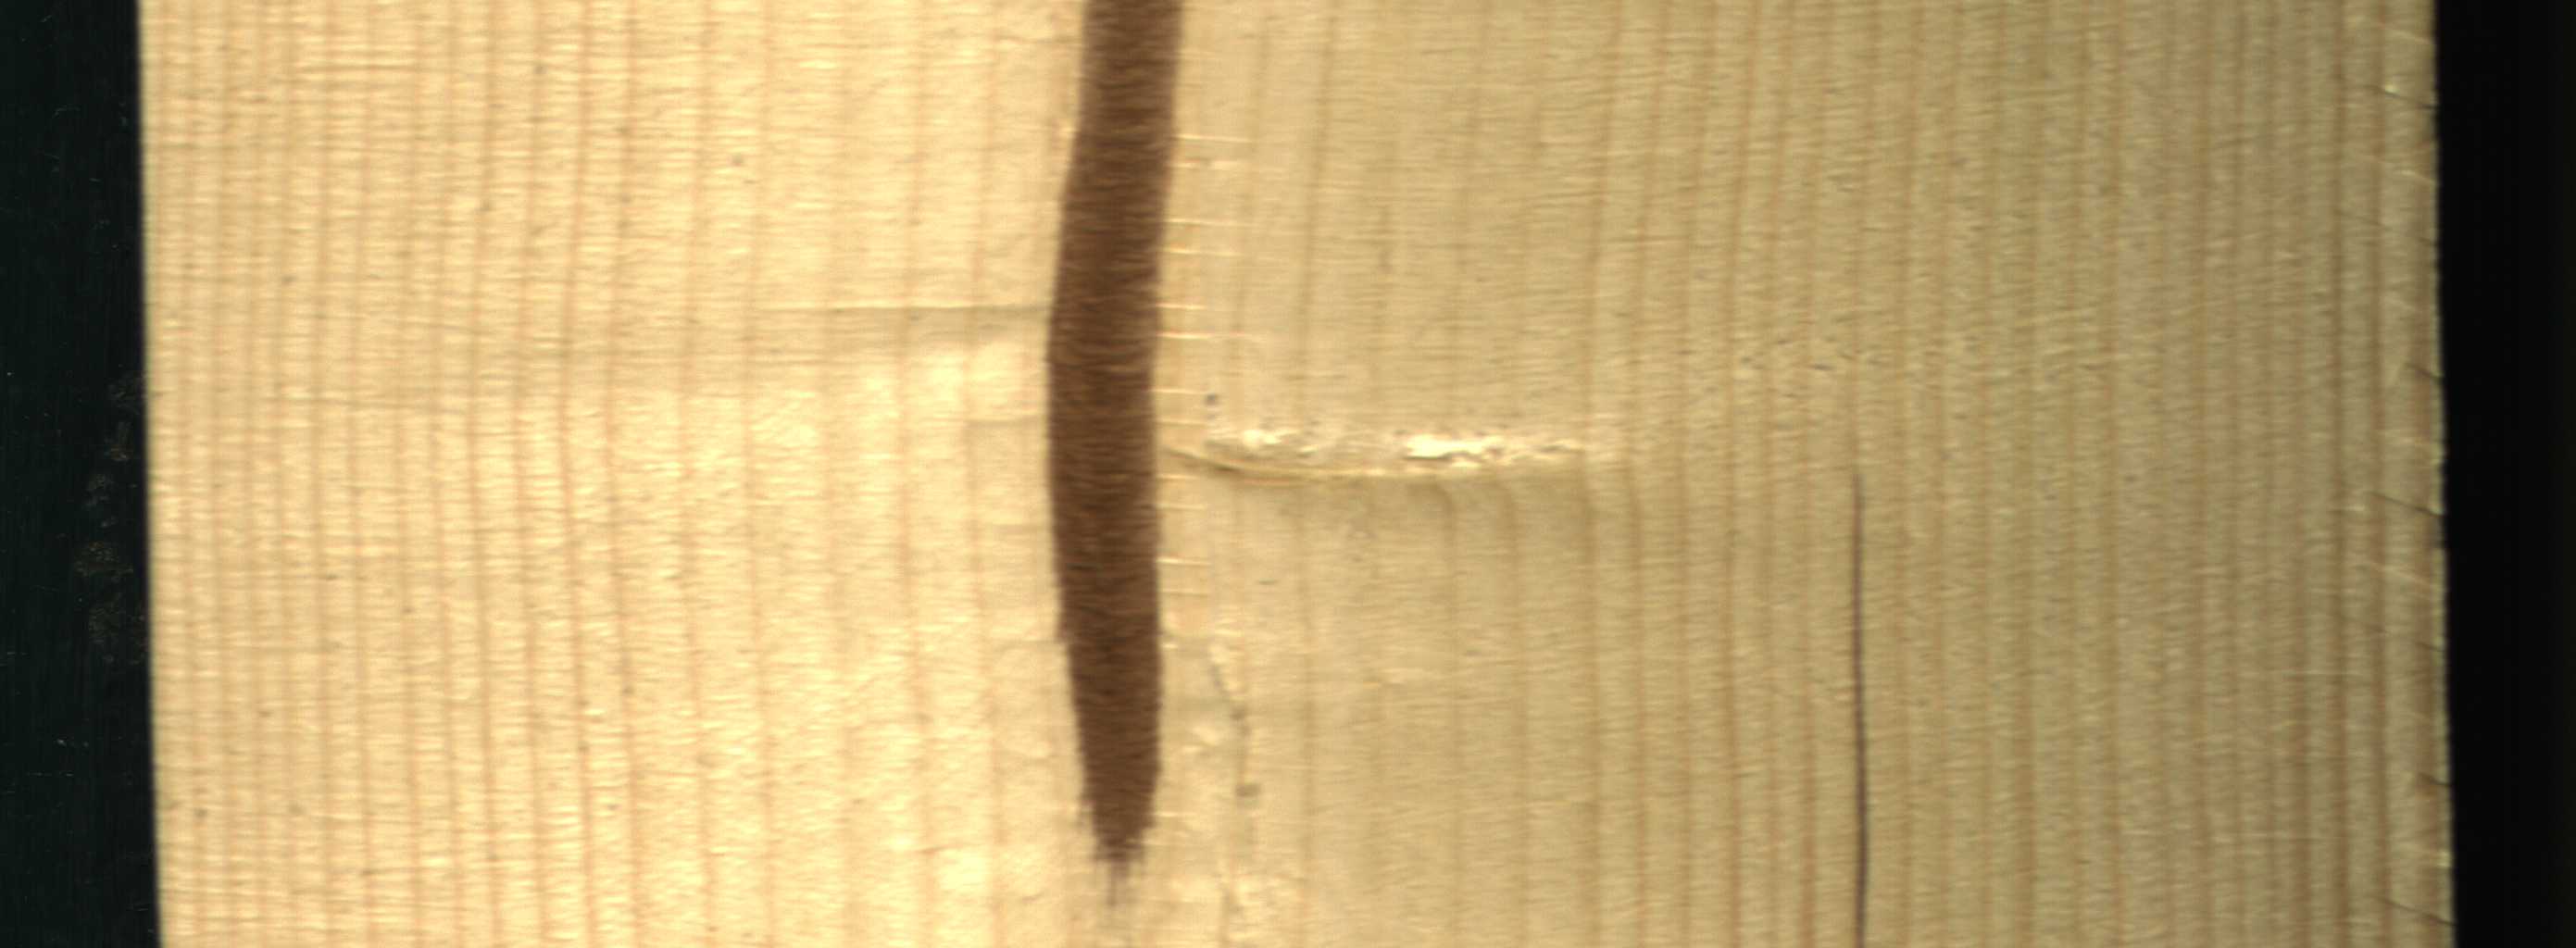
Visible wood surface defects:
Marrow
Crack
Live_Knot